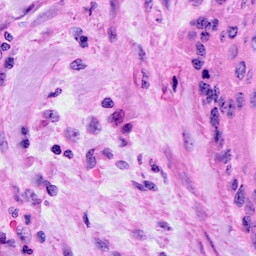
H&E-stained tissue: Cervix